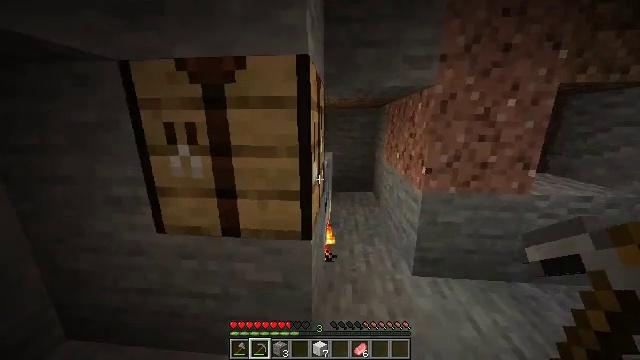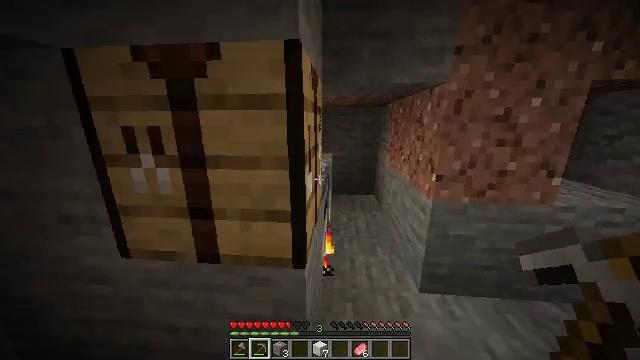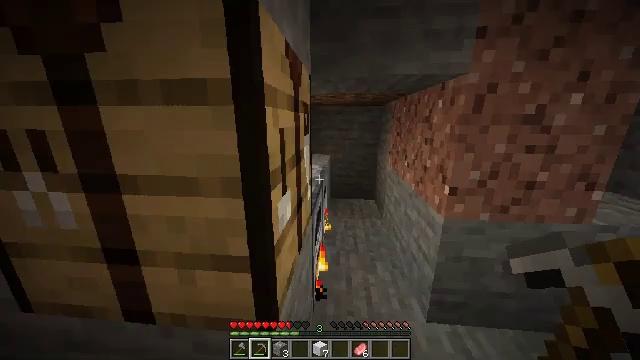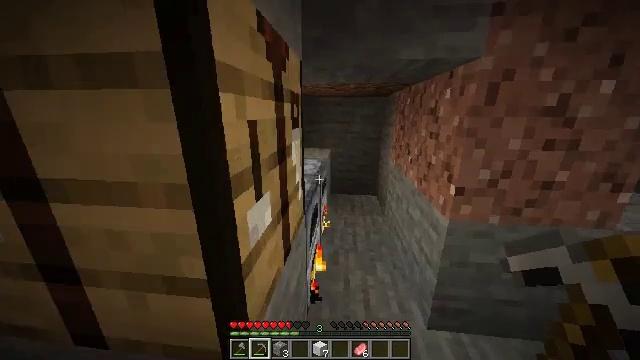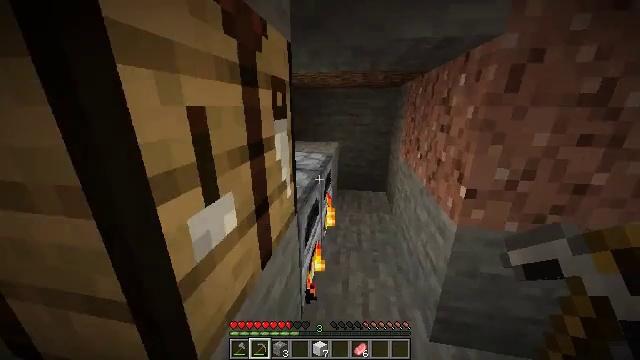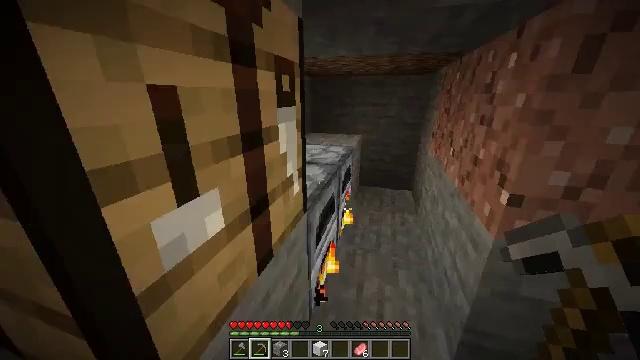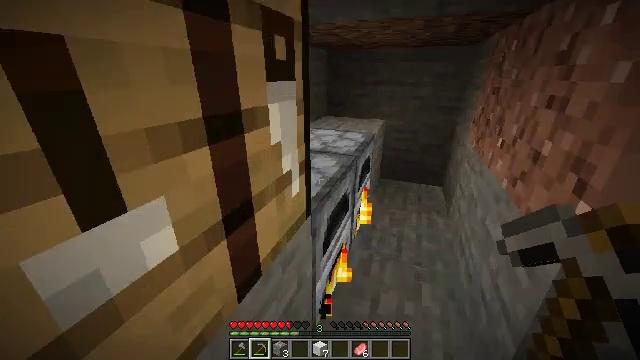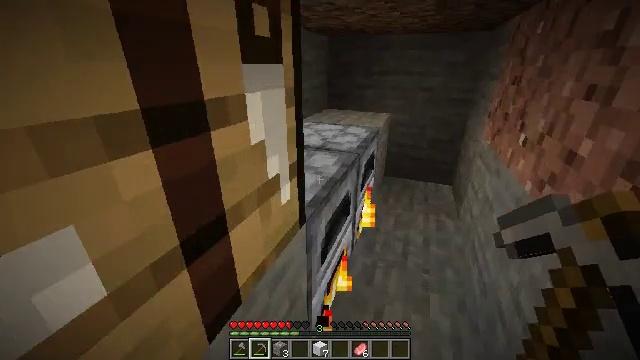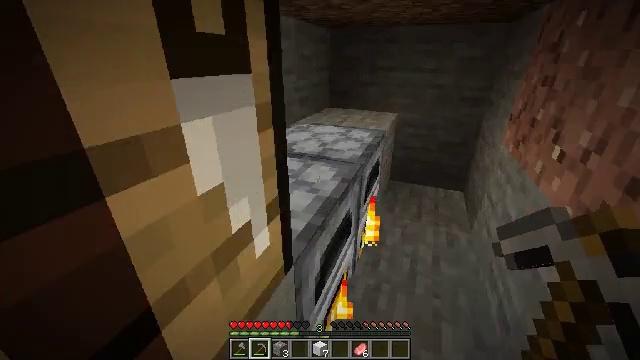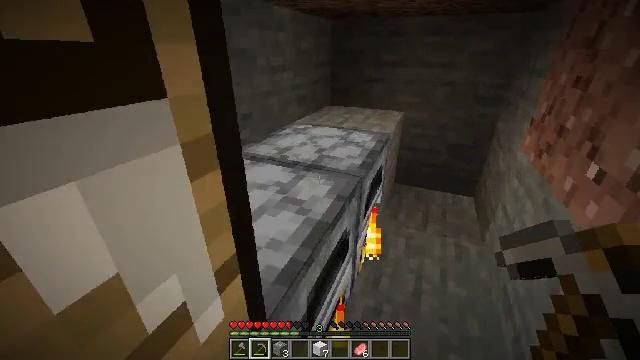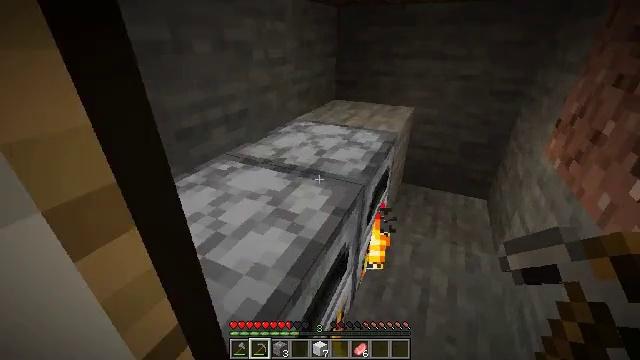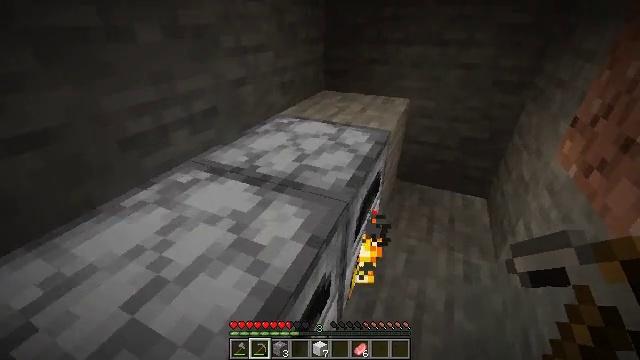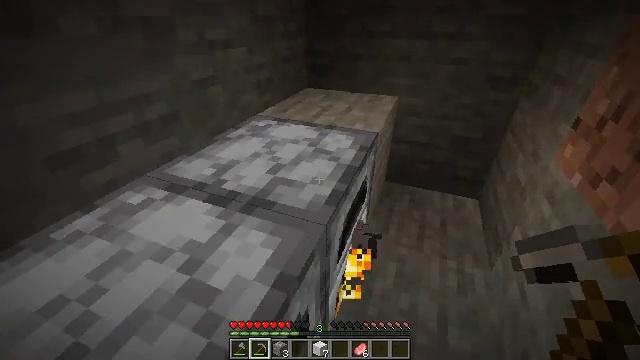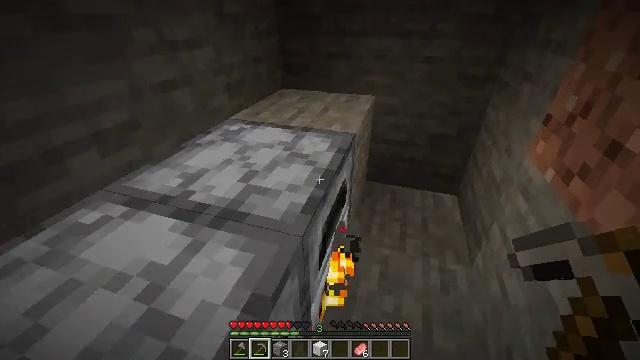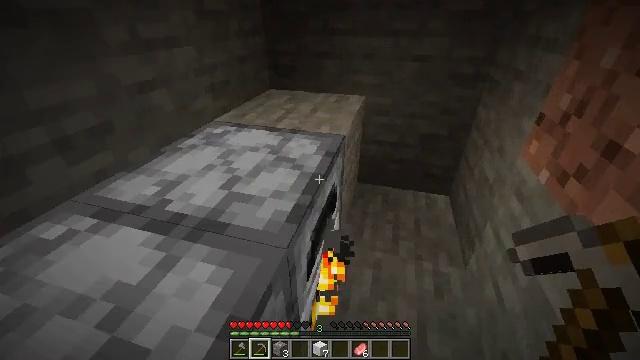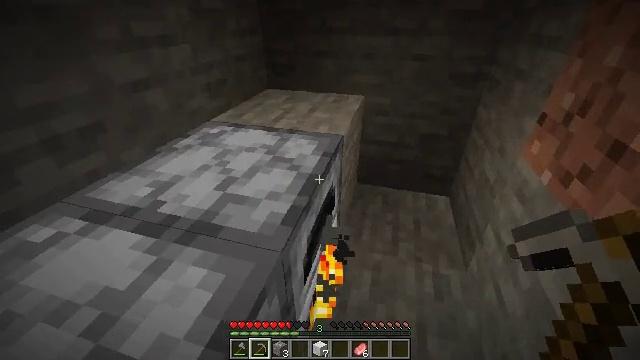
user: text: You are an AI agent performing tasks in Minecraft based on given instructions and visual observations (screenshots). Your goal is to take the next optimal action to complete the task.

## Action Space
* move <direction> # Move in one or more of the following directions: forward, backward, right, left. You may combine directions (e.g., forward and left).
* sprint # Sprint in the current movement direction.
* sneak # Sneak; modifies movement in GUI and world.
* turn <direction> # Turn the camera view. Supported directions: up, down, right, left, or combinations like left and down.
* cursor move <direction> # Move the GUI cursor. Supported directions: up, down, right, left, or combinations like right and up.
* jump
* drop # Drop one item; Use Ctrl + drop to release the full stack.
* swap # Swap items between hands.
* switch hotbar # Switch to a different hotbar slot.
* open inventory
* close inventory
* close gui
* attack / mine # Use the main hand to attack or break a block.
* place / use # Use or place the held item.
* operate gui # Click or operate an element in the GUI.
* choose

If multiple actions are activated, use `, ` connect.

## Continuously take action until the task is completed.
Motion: motion action
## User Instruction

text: Smelt an iron ingot.
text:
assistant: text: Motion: move forward
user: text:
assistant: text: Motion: move forward and move right
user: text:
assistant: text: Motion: move forward and move right, turn left and down
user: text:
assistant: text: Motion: move forward, turn left and down
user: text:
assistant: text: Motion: move forward, turn left and down
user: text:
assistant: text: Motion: move forward, turn left and down
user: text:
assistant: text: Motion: move forward, turn down
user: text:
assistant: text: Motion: move forward
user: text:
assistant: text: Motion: move forward, turn left and down
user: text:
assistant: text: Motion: move forward, turn left and down
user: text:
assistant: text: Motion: move forward, turn down
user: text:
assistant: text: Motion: move forward, turn right and down
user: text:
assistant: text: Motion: turn right
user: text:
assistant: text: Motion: turn right
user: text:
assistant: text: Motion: use / place
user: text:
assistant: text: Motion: use / place
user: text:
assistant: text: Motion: turn left and down, use / place
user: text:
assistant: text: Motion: turn left
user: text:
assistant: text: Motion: turn left
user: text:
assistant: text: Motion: open gui
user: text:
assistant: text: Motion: no_op
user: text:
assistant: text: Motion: no_op
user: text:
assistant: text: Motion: no_op
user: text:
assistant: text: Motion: sneak, cursor move right and up
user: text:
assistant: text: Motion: sneak, cursor move right and up
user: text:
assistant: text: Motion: sneak
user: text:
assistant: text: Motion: sneak
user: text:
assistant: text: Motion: sneak, cursor move left and down
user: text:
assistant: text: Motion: sneak, cursor move left and down
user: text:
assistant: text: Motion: sneak, cursor move left and down